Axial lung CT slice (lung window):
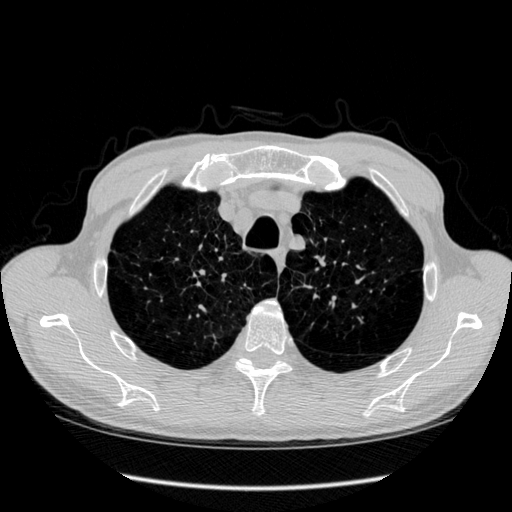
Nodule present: no